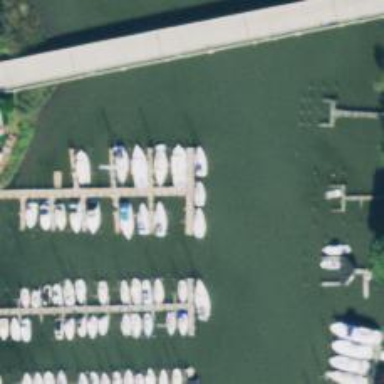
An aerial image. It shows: Man-made pier.